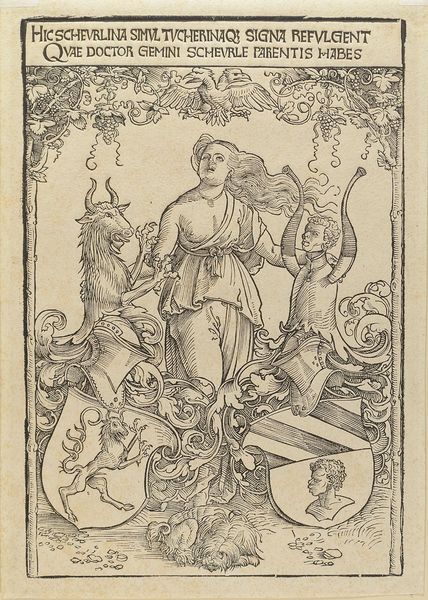
Titel: Hic Scheurlina Simul Tucherinaq Signa Refulgent quae Doctor Gemini Scheurle Parentis Habes
Künstler: Peter Vischer der Jüngere
Standort: Hamburg
Institution: Museum für Kunst und Gewerbe Hamburg
Schlagwörter: frau, symbol, hund, ornament, renaissance, holzschnitt, papier, grafik, graphik, fotografie, photographie, schild, druckgraphik, druckgrafik, helm, wappen, fabelwesen, kupferstich, ungeheuer, weinblatt, weinranke, monster, latein, tucher, fabeltier, wappentiere, fabeltiere, wappenschild, gerippt, zwitterwesen, monstrum, familienwappen, reproduktionen, druckerzeugnisse, ornamentstich, scheurl